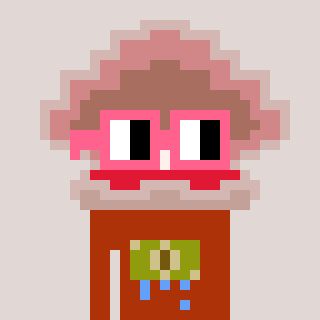
a pixel art character with square pink glasses, a oyster-shaped head and a hotbrown-colored body on a warm background